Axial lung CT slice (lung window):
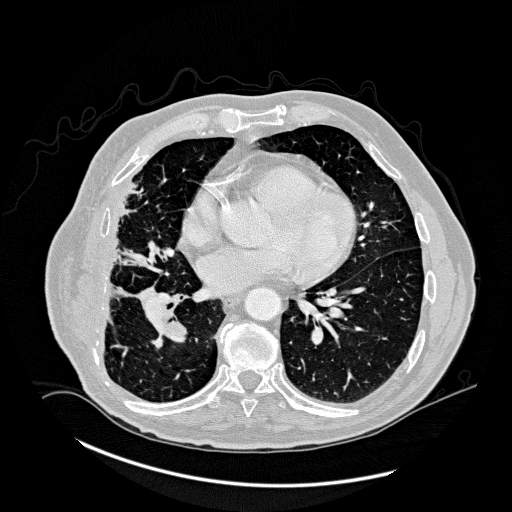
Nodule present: no